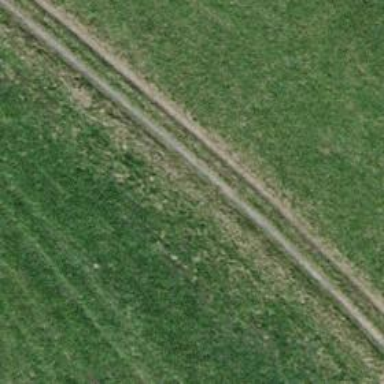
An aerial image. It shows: Gravel track with grade3 tracktype.